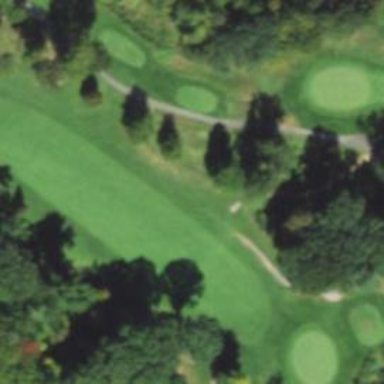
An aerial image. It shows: View of golf hole.